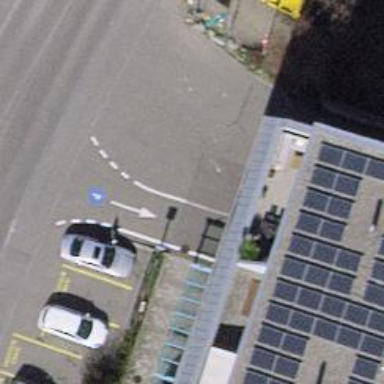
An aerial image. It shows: Parking entrance.